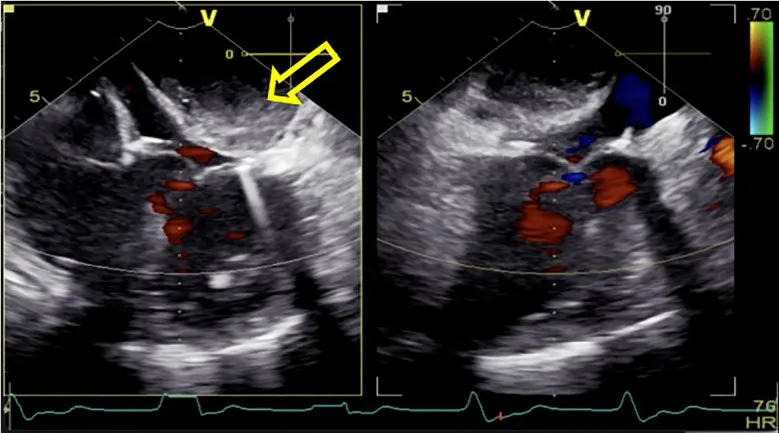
After being weaned from CPB, a rapidly increasing left atrial dissection hematoma (indicated by the yellow arrow) was visible in the posterior atrioventricular groove of the left atrial posterior wall. It gradually compressed the mitral valve annulus, causing relative stenosis of the left ventricular inflow tract.
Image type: radiology (ultrasound)